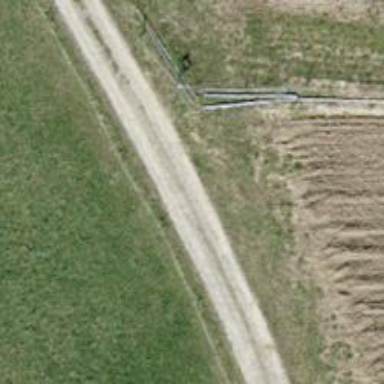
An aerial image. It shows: Track with compacted grade2 surface.